Question: I have bee going through various <URL> and have also made a simple one.
All of them only seem to address two kinds of uri to use. What if we want to use something other than 'controller' and 'id'?
also how does it know which function is being called? the uri is '/api/products' but the function that returns value is 'public IEnumerable<Product> GetAllProducts()'
Below is an example of a controller
'''
using ProductsApp.Models;
using System;
using System.Collections.Generic;
using System.Linq;
using System.Net;
using System.Web.Http;
namespace ProductsApp.Controllers
{
public class ProductsController : ApiController
{
Product[] products = new Product[]
{
new Product { Id = 1, Name = "Tomato Soup", Category = "Groceries", Price = 1 },
new Product { Id = 2, Name = "Yo-yo", Category = "Toys", Price = 3.75M },
new Product { Id = 3, Name = "Hammer", Category = "Hardware", Price = 16.99M }
};
public IEnumerable<Product> GetAllProducts()
{
return products;
}
public IHttpActionResult GetProduct(int id)
{
var product = products.FirstOrDefault((p) => p.Id == id);
if (product == null)
{
return NotFound();
}
return Ok(product);
}
}
'''
In this case I can only call the two functions in my web browser

I wish to call uri that is somthing along the line of
> /api/products/foo
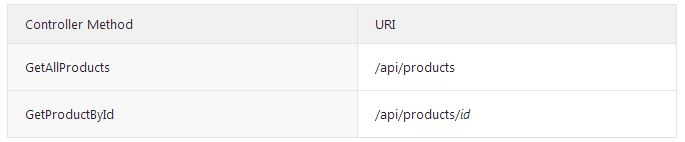
Answer: You can use 'Route Prefixes' and 'Route' attributes to acceive it, like below:
'''
[RoutePrefix("api/products")]
public class ProductsController : ApiController
{
[Route("foo")]
[Route("")]
public IEnumerable<Product> GetAllProducts(){}
}
'''
Then you can call '/api/products/foo' or '/api/products', both of them give you same result.
For more details about Web Api 'Attribute Routing', take a look at the following link:
<URL>